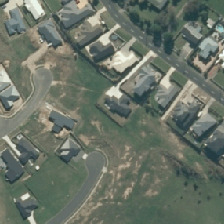
Land cover: urban_build_up